Aerial crown-view tile of a tropical tree (Barro Colorado Island, Panama), acquired 20240611:
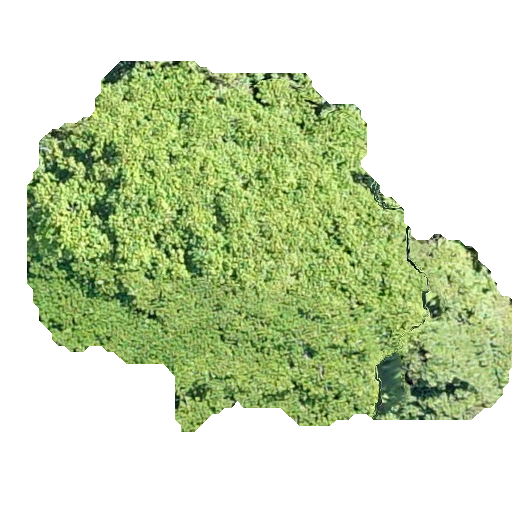
Species: Sterculia apetala
GBIF accepted scientific name: Sterculia apetala
Crown area: 197.968 m²